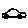
Label: car